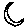
Label: moon